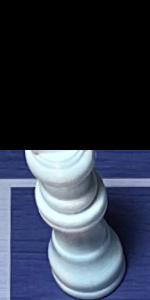
Label: King_White